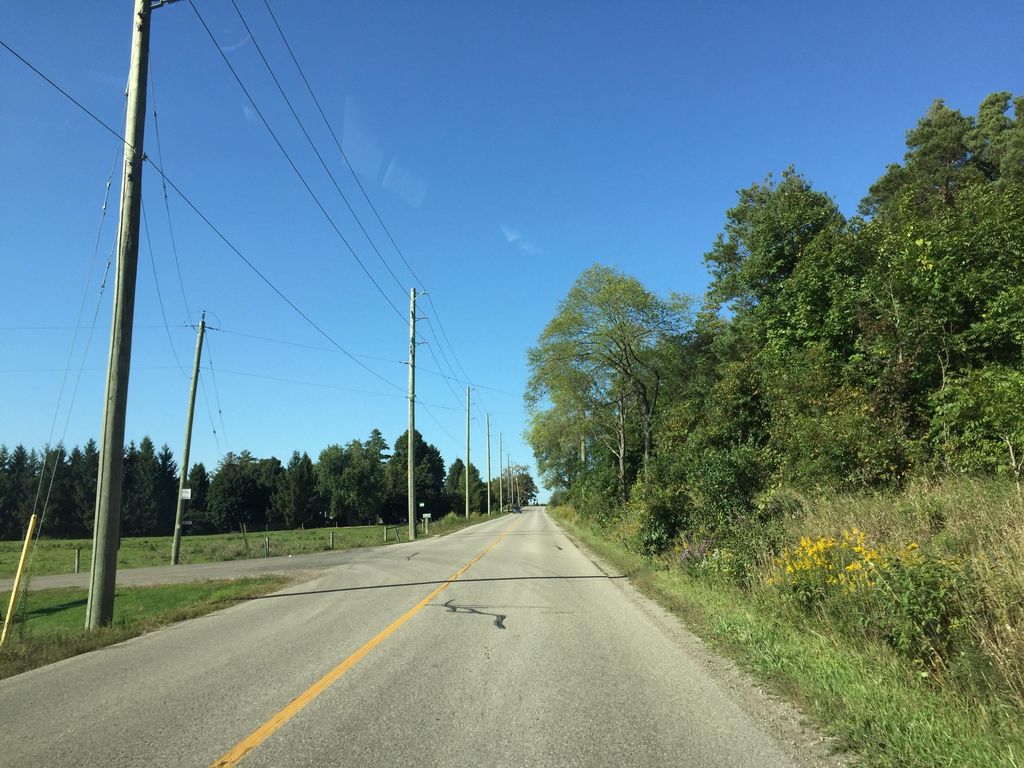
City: kitchener-waterloo